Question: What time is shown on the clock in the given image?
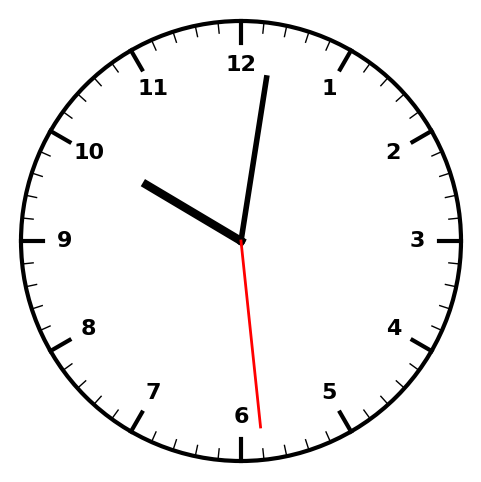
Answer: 10:01:29